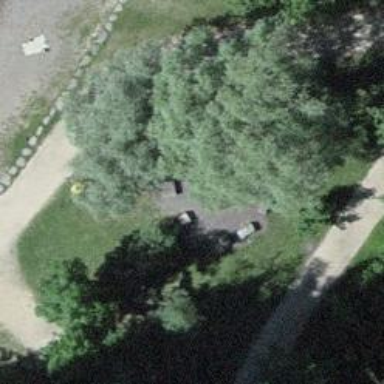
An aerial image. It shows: Barbecue facility.